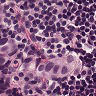
Metastatic tissue present: yes